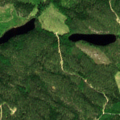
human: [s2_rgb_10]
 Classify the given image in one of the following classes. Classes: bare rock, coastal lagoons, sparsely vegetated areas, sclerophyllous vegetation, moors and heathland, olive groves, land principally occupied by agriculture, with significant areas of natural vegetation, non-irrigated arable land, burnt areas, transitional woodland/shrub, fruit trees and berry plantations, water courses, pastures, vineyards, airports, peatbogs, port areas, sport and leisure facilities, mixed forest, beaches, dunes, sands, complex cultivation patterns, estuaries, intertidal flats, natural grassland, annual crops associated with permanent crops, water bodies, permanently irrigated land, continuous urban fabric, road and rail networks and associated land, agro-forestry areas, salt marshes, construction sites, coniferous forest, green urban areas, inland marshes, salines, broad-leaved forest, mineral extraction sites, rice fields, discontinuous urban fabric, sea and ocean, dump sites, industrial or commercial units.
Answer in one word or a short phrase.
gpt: coniferous forest, mixed forest